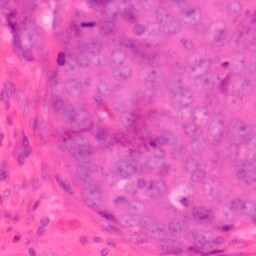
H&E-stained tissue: Colon